Question: I have multiple tables, related by multiple foreign keys as in the following example:
- 'Recipes(id_recipe,name,calories,category)''id_recipe'- 'Ingredients(id_ingredient,name,type)''id_ingredient'- 'Contains(id_ingredient,id_recipe,quantity,unit)''(id_ingredient,id_recipe)''Recipes(id_recipe)''Ingredients(id_ingredient)'
You can see this relations represented in this image.

So basically 'Contains' is a bridge between 'Recipes' and 'Ingredients'.
The query I try to write it's supposed to give as result the names of the recipes whose ingredients type are "bovine" but not "lactic".
My attempt:
'SELECT DISTINCT Recipes.name FROM Ingredients JOIN Contains USING(id_ingredient) JOIN Recipes USING (id_recipe) WHERE Ingredients.type = "bovin" AND Ingredients.type <> "lactic";'
The problem is it still shows me recipes that have at least one lactic ingredient.
I would appreciate any help!
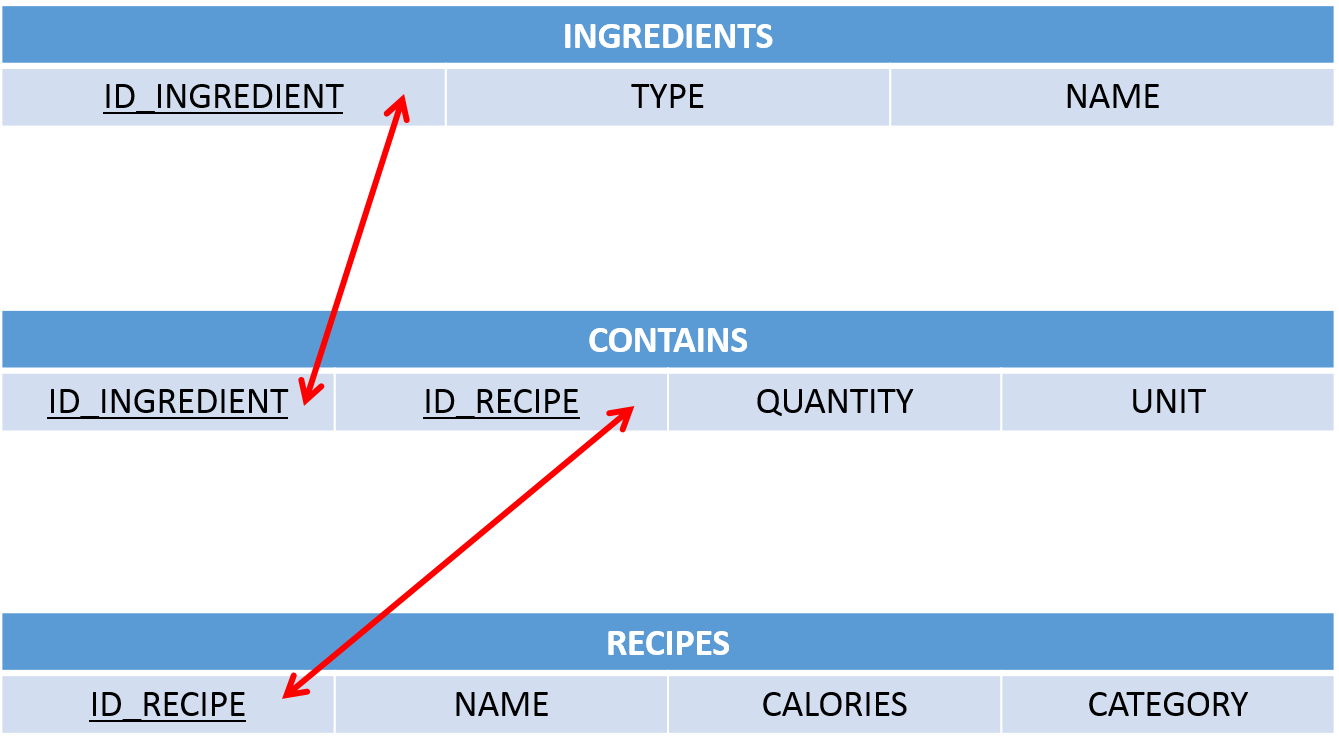
Answer: This is the general form of the kind of query you need:
'''
SELECT *
FROM tableA
WHERE tableA.ID NOT IN (
SELECT table_ID
FROM ...
)
;
'''
-- EXAMPLE BELOW --
The subquery gives the id values of all recipes that the "lactic" ingredient is used in, the outer query says "give me all the recipes not in that list".
'''
SELECT DISTINCT Recipes.name
FROM Recipes
WHERE id_recipe IN (
SELECT DISTINCT id_recipe
FROM 'Ingredients' AS 'i'
INNER JOIN 'Contains' AS 'c' USING (id_ingredient)
WHERE 'i'.'type' = "lactic"
)
;
'''
---
Alternatively, using your original query:
You could've changed the second join to a 'LEFT JOIN', changed it's 'USING' to an 'ON' & included 'AND type = "lactic"' there instead, and ended the query with 'HAVING Ingredients.type IS NULL' (or WHERE, I just prefer HAVING for "final result" filtering). This would tell you which items could not be joined to the "lactic" ingredient.